Field crop: maize
Growth stage: 2
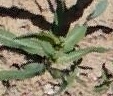
Species: maize